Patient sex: M
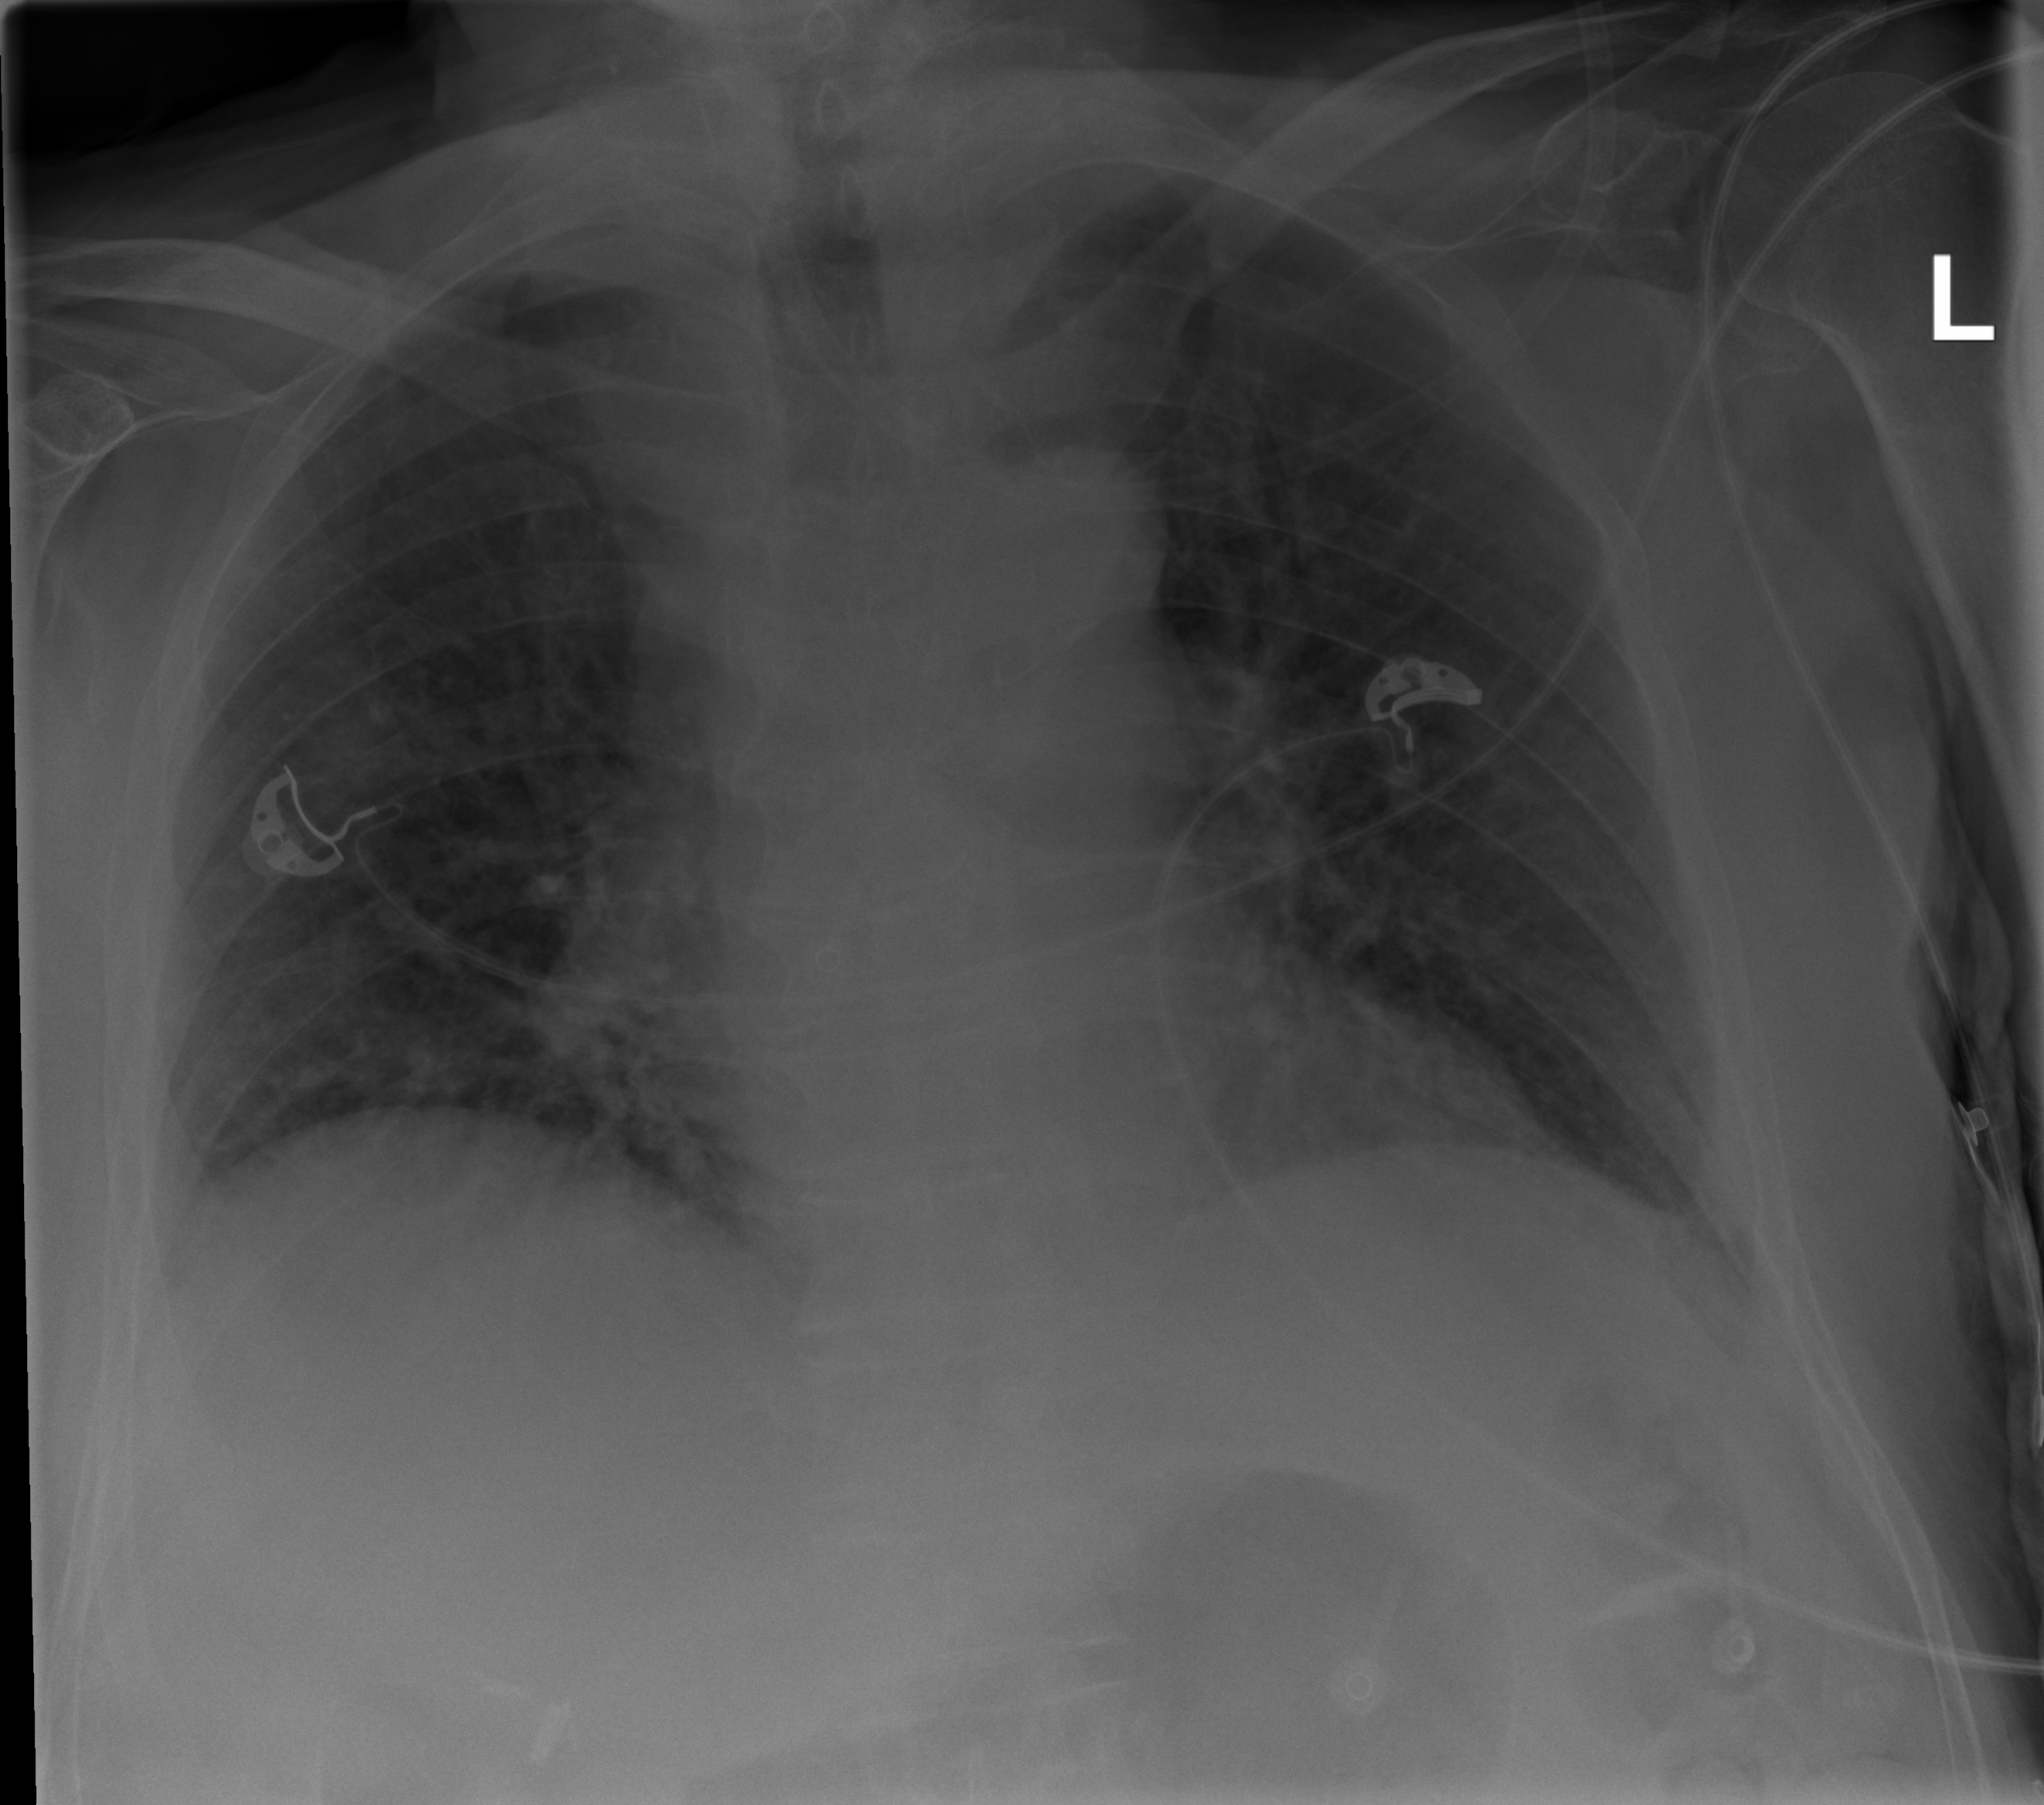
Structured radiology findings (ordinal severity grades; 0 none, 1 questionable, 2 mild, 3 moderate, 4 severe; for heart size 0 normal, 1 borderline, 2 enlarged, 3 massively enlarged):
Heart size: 1
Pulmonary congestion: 2
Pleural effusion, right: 0
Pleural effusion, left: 0
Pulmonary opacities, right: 2
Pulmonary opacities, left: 2
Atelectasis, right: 2
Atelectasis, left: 2